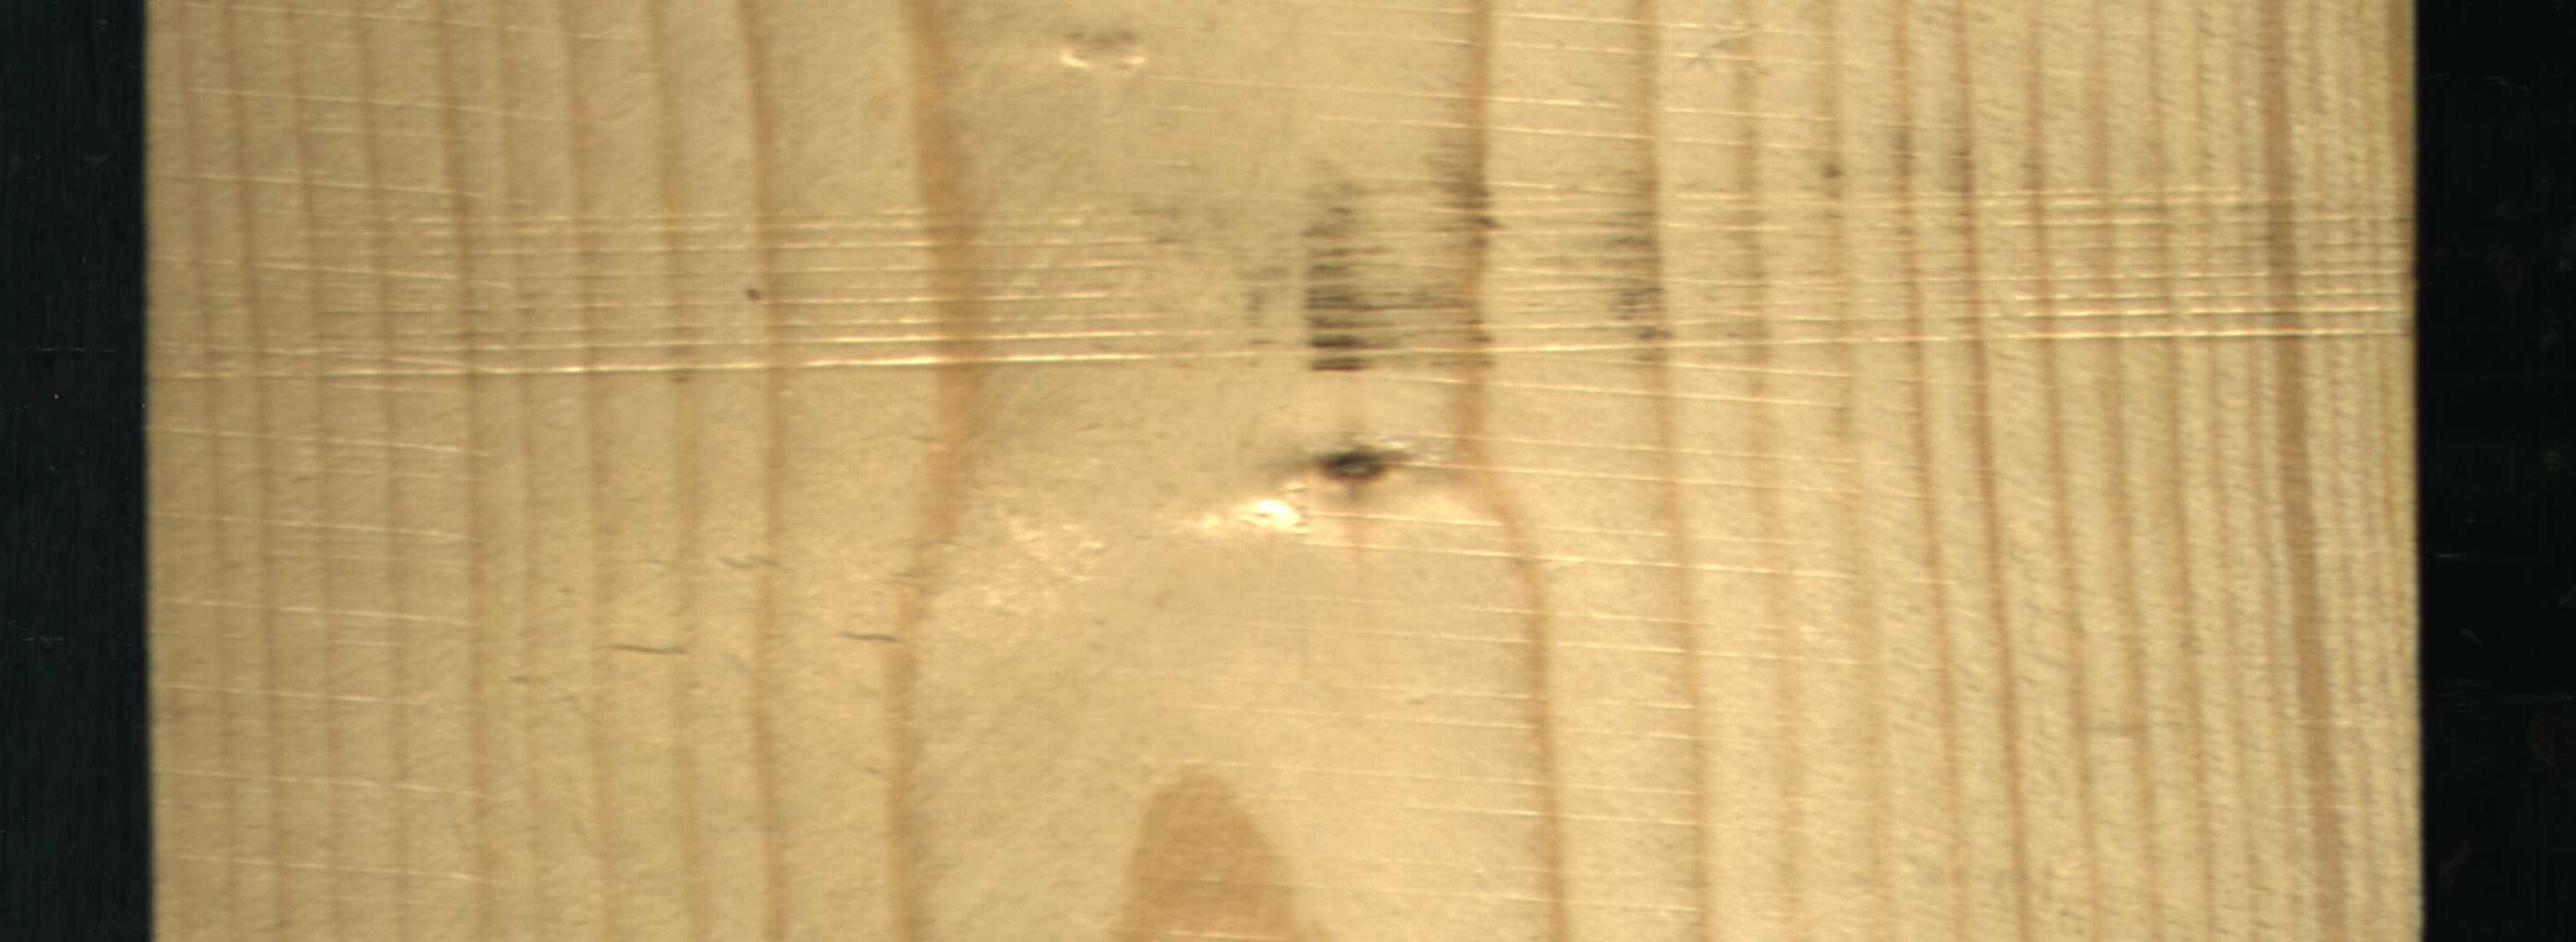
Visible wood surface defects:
Live_Knot